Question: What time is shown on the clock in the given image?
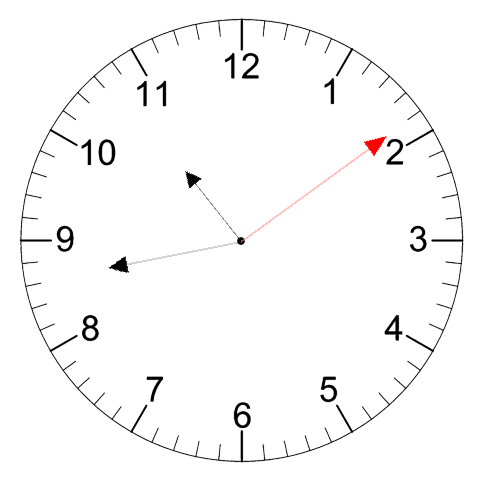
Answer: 10:43:09